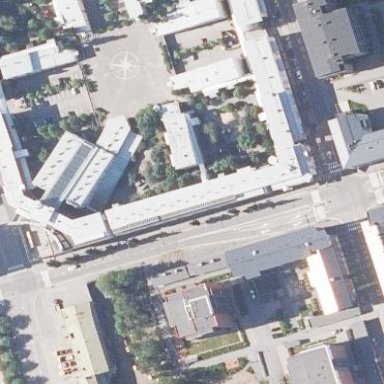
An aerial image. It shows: White building part.